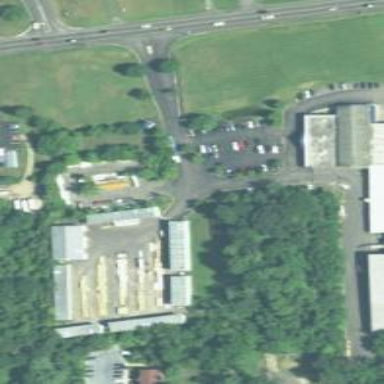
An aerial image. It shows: Sawmill crafting area.